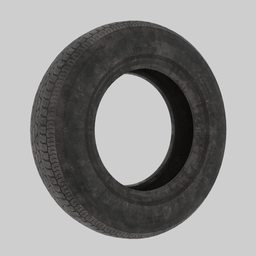
Label: mechanical